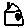
Label: house